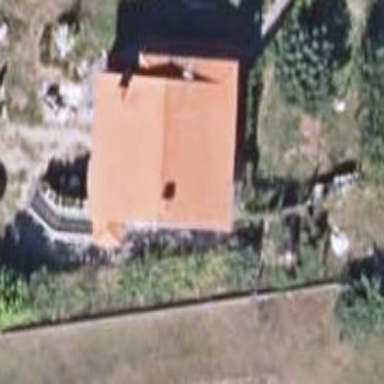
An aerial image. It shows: Simple house.